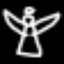
Label: angel